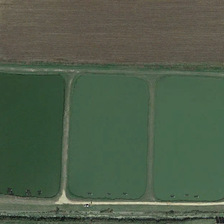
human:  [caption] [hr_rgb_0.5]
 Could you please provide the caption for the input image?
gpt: three rectangular ponds are near piece of farmland .

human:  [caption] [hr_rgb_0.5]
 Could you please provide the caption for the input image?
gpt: three rectangular ponds are near piece of farmland .

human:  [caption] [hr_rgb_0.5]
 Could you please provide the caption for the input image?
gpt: three rectangular ponds are near piece of farmland .

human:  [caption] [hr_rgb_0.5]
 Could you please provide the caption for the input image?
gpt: three rectangular ponds are near piece of farmland .

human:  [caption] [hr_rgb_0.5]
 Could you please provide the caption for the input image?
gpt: three rectangular ponds are near piece of farmland .